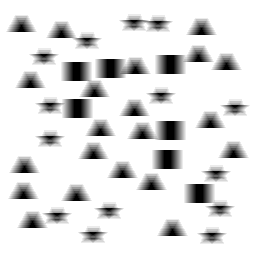
Squares: 7
Triangles: 21
Stars: 14
Total shapes: 42